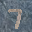
Label: 7